Interaction volume radius: 5 \u00c5
Interaction volume height: 10 \u00c5
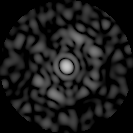
Disorder parameter: 0.8399